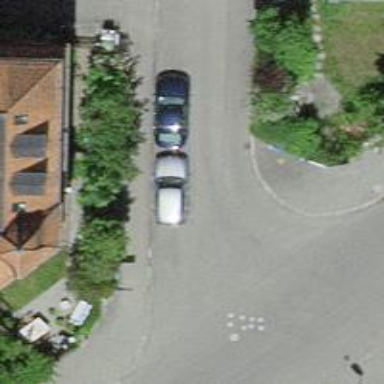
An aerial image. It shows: Living street with asphalt surface and separate sidewalk.